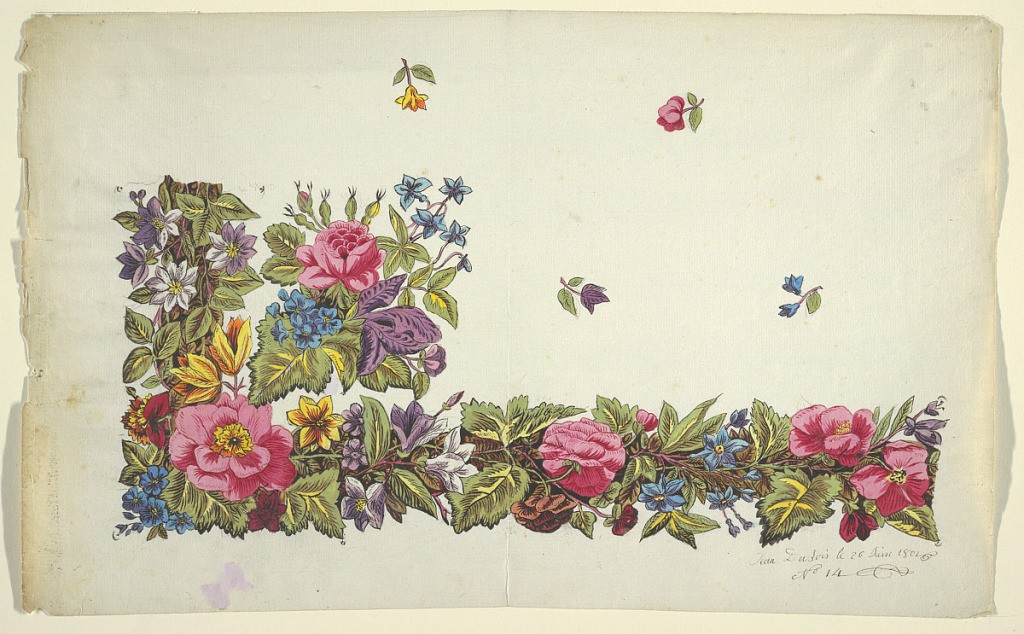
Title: Floral design for printed textile
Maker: Louis-Albert DuBois, Swiss, 1752–1818
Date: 1800–1818
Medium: Brush and gouache, graphite on pale green wove paper
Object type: Drawing
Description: Floral border design, pink pansies, blue bells, green leaves, scattered buds on field above, on white ground.